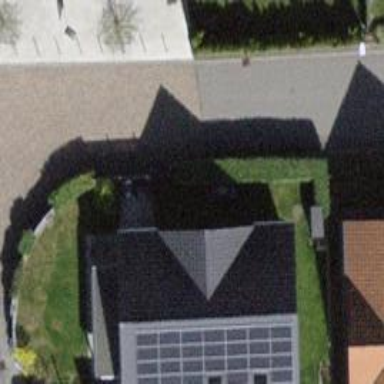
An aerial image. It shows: Building with tile roof.